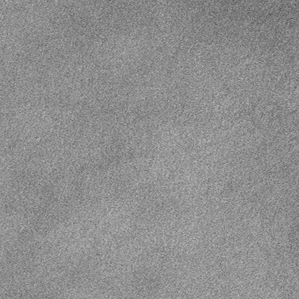
Label: frost